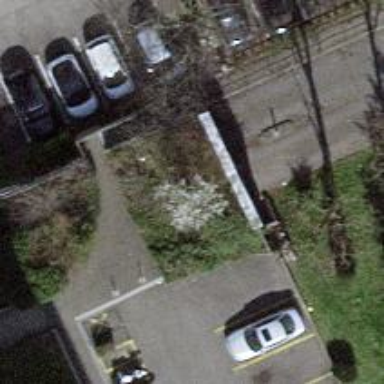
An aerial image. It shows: Driveway tunnel that serves as roadway.